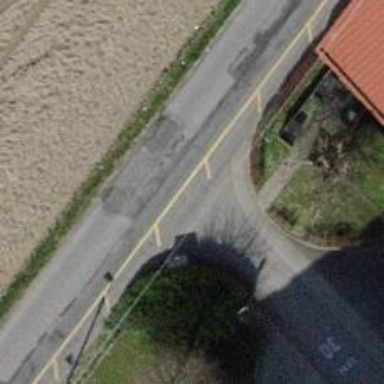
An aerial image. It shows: Service road with sidewalk alongside.